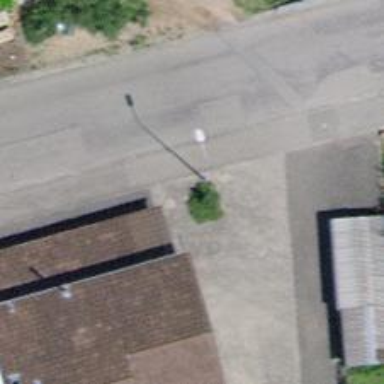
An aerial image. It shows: Support pole.